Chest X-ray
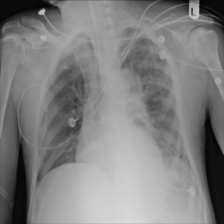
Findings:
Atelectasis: negative
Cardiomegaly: negative
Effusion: negative
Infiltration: negative
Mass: negative
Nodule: negative
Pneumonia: negative
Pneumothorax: negative
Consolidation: negative
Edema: negative
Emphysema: negative
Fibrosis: negative
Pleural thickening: negative
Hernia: negative